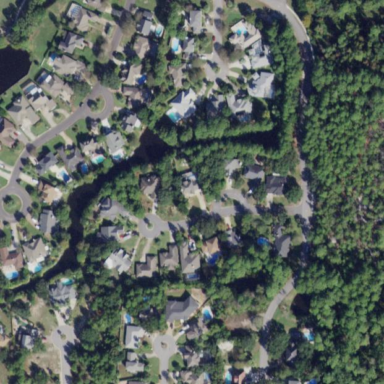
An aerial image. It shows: Residential area composed of single-family homes.